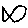
Label: fish